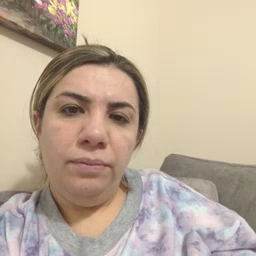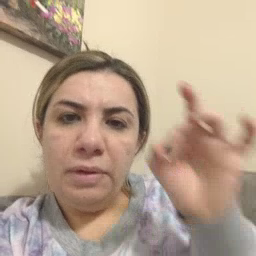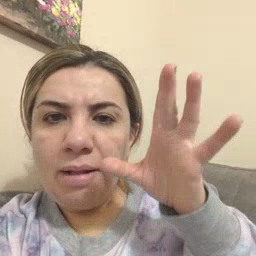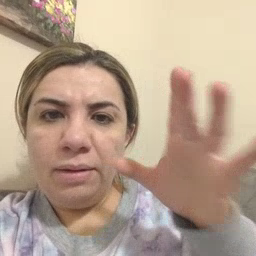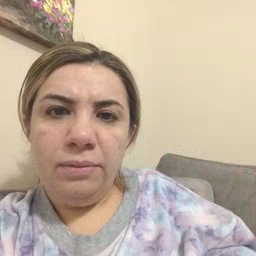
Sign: hate